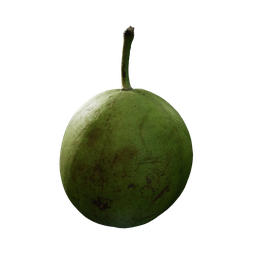
Label: nature